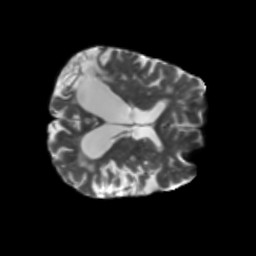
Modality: T2w
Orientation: axial
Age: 66
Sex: female
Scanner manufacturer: siemens
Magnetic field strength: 3 T
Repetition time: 5.47 s
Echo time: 0.0854 s